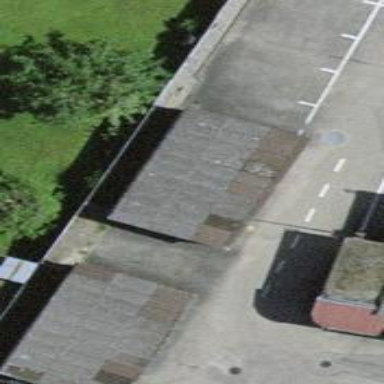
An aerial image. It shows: Garage.